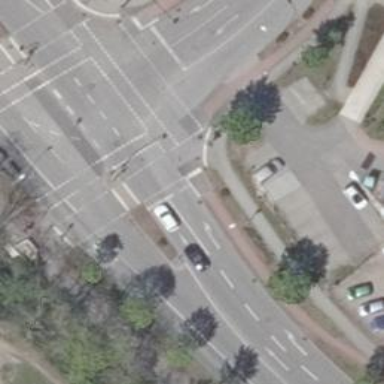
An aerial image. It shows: Secondary road with asphalt surface. There is cycle track on the right side of the road.